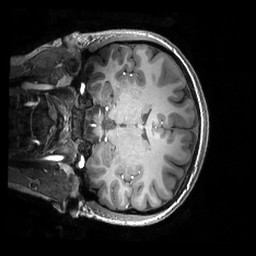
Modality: T1w
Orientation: coronal
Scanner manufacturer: philips
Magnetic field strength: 7 T
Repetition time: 0.008 s
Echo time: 0.001974 s